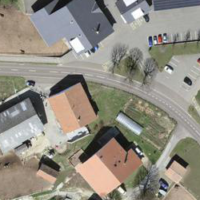
EUNIS habitat code: 54
Species observed at this site:
Delichon urbicum
Passer domesticus
Falco tinnunculus
Hirundo rustica
Columba palumbus